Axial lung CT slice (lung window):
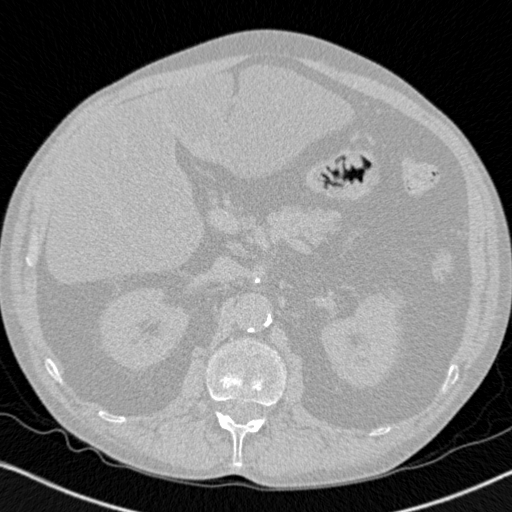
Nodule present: no